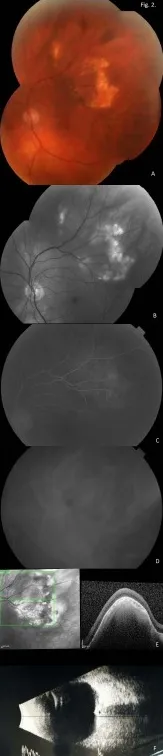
Respective left eye images.
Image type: radiology (x_ray)